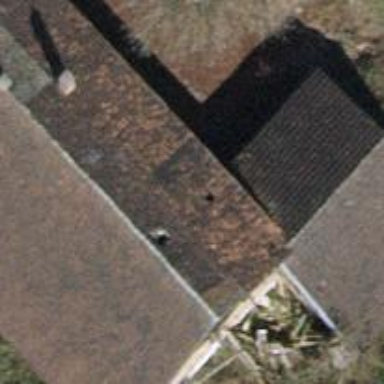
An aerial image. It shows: Building with tile roof.